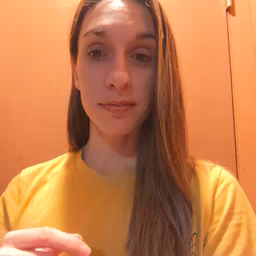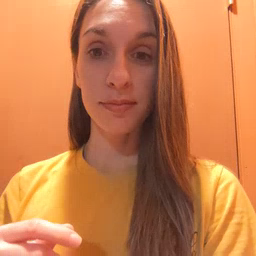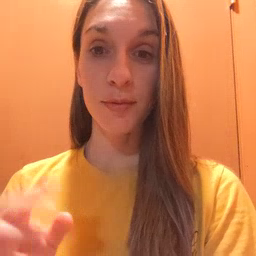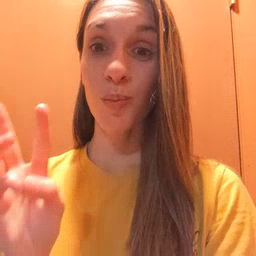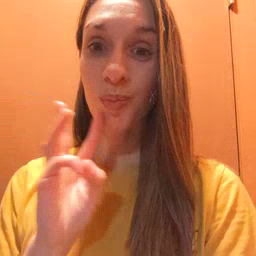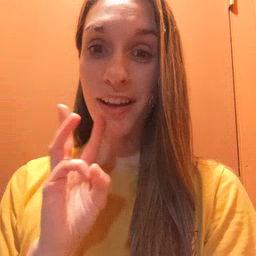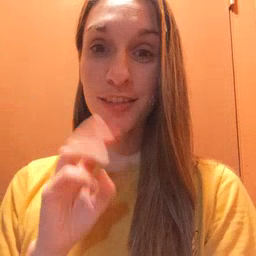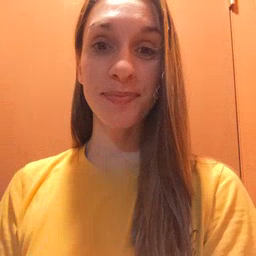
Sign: water